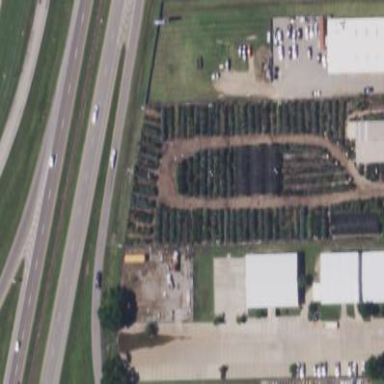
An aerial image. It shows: Plant nursery filled with trees.